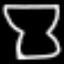
Label: hourglass